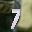
Label: 7